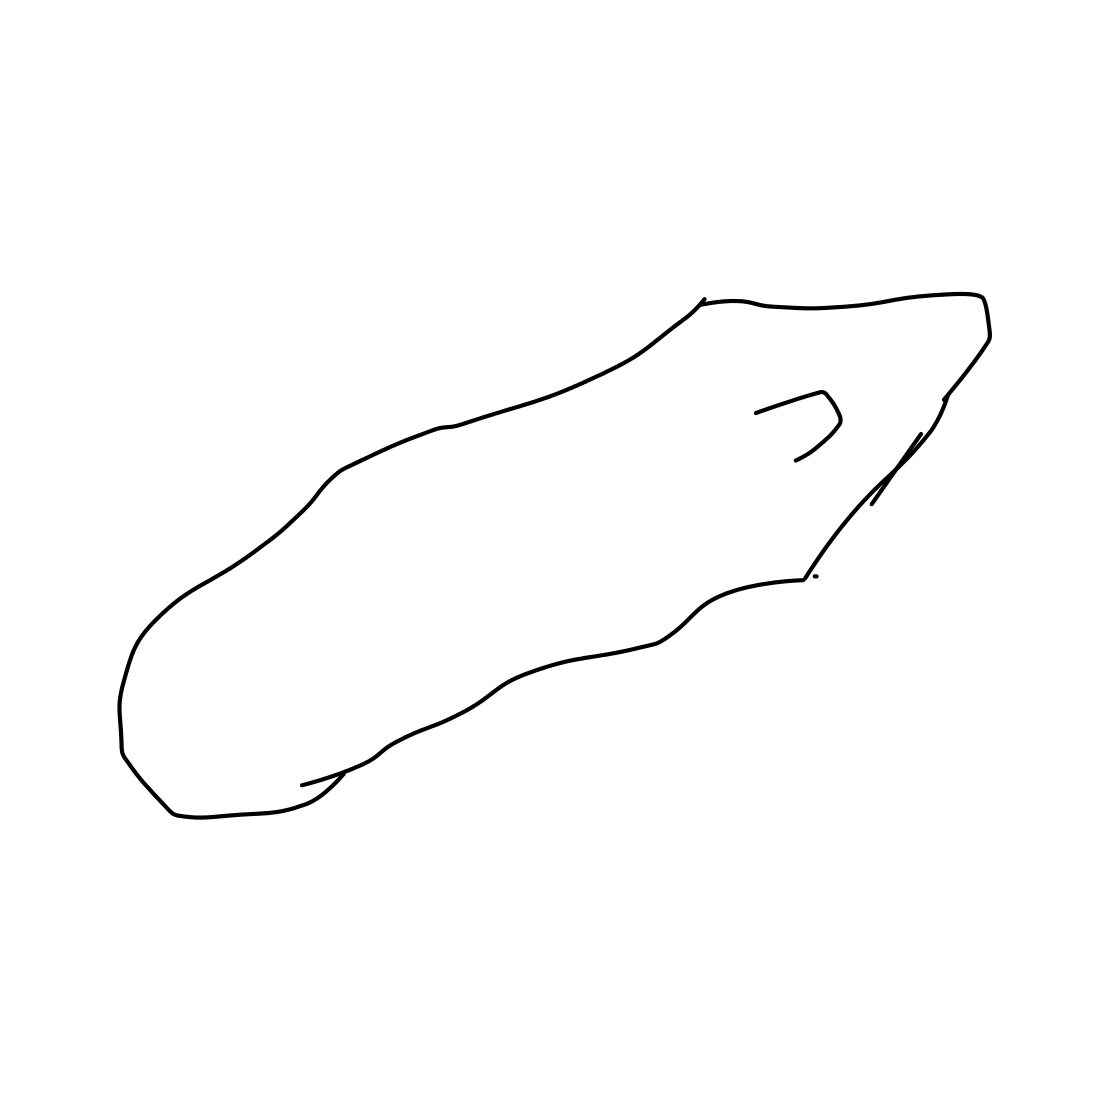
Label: bottle opener